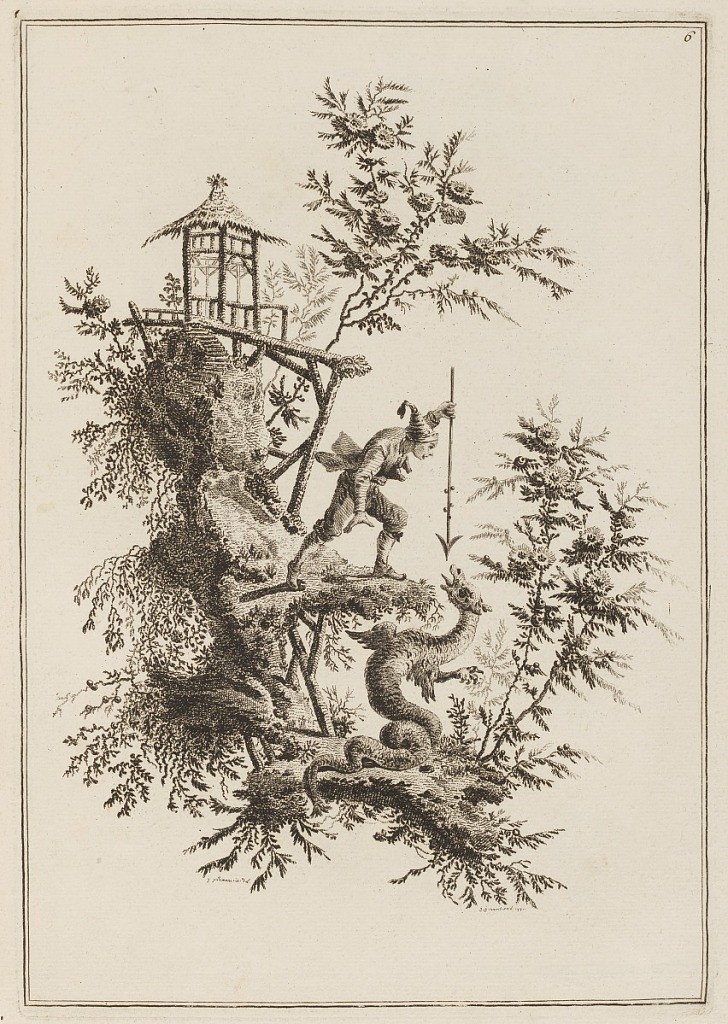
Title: Plate 6, "Suite de douze Pêcheurs et Chasseurs"
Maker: Jean-Baptiste Pillement, French, 1728–1808
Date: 1771
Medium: Ethching on paper
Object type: Print
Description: Decorative landscape with a Chinese using a pointed spear to attack a dragon below him. Two framing lines. Right top corner: "6."; bottom of the design: "j. pillement.in.del."; "j.j.avril.sculp.1771."